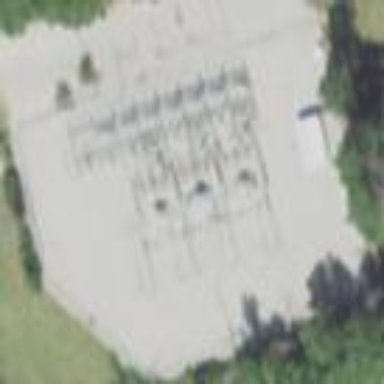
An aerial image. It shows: Distribution substation surrounded by fence.